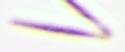
Label: Thalassionema